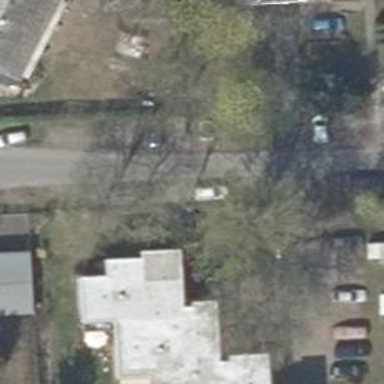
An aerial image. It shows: Residential road with asphalt surface.